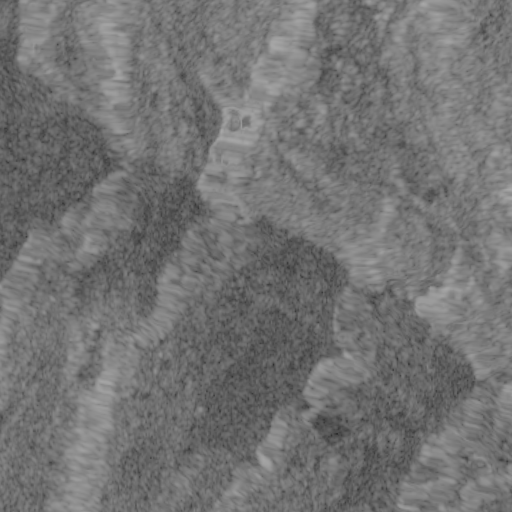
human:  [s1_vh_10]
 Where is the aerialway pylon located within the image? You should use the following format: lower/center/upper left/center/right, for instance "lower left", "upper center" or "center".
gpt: The aerialway pylon is located in the upper right of the image.
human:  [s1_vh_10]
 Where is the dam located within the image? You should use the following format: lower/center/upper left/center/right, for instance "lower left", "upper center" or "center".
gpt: The dam is located in the center right of the image.
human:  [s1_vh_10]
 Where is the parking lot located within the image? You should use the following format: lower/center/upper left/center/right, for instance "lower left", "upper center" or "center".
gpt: The parking lot is located in the upper right of the image.
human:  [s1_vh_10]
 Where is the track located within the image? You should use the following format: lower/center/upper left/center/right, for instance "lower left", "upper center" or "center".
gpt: There is no track in the image.

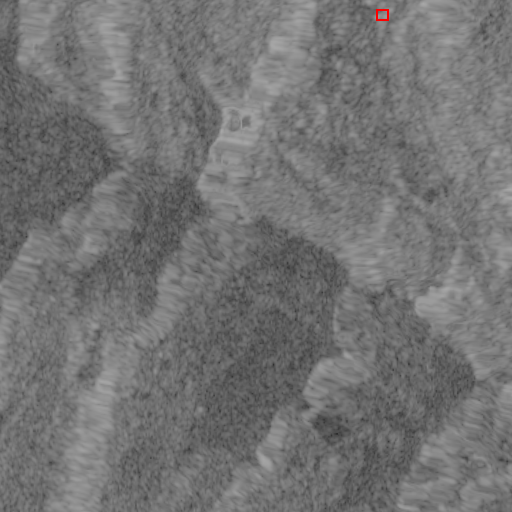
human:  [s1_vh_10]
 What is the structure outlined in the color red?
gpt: The structure outlined in red is a parking lot.
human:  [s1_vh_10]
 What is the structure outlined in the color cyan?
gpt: There is no cyan outline.